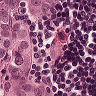
Metastatic tissue present: yes